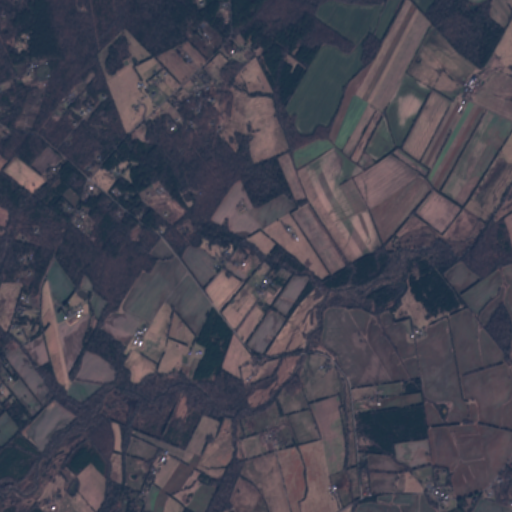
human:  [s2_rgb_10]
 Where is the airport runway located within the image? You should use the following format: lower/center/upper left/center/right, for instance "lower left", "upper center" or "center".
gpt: The airport runway is located in the lower left of the image.
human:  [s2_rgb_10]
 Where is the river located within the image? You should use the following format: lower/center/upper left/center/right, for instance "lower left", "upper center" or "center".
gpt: The river is located in the upper of the image.
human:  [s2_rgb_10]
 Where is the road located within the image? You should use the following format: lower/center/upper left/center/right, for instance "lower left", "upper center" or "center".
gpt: There is no road in the image.